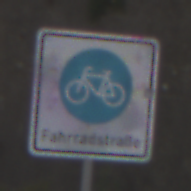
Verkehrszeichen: BeginnFahrradstrasse
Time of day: MorningAfternoon
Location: Outdoor (Suburban)
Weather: PartlyCloudy
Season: NotSpecified
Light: Natural